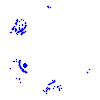
Particle: pion